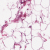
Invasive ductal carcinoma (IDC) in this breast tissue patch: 0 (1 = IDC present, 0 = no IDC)